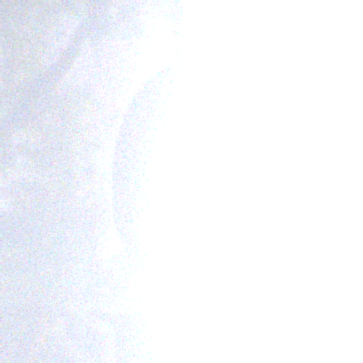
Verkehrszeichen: Geschwindigkeit30
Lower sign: ZeitangabenMitBeschraenkungAufWochentage3
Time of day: Night
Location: Outdoor (Suburban)
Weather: PartlyCloudy
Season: NotSpecified
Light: Artificial